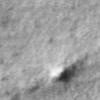
Label: no_change